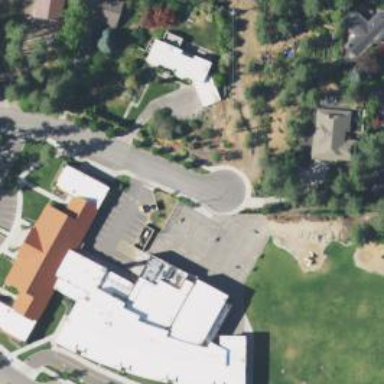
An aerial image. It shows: Schoolyard designated as leisure land.